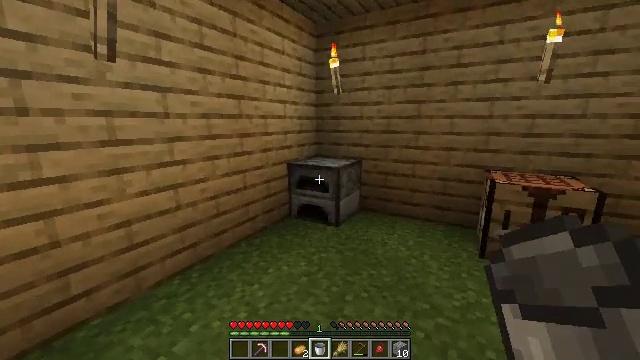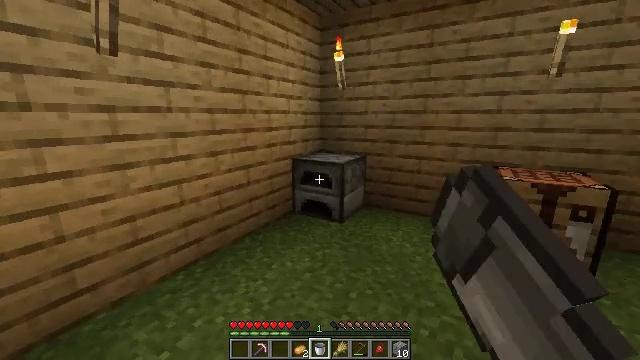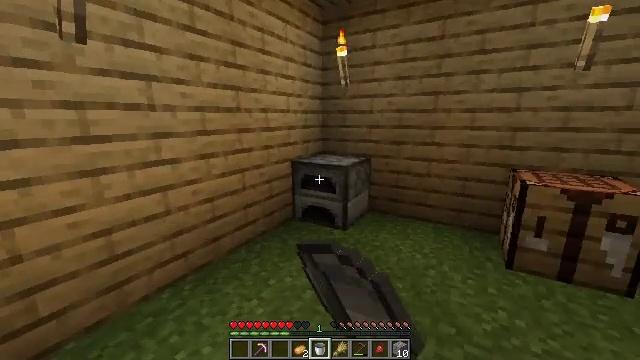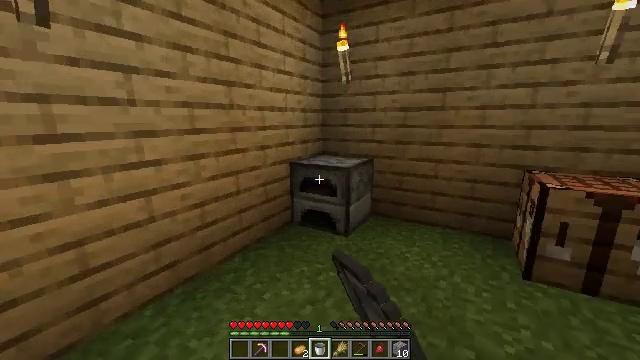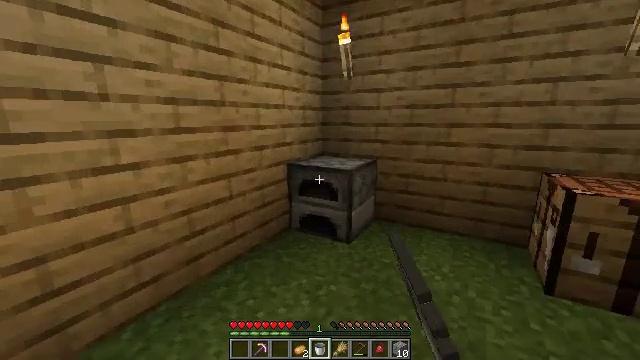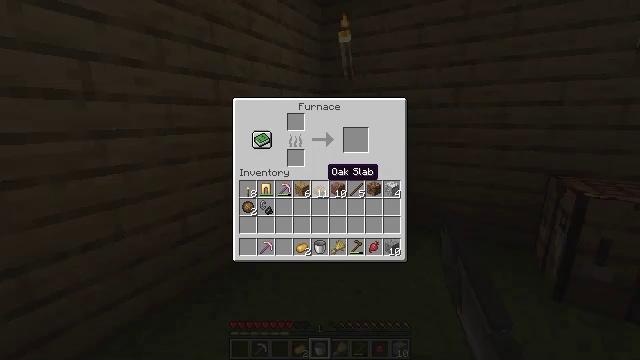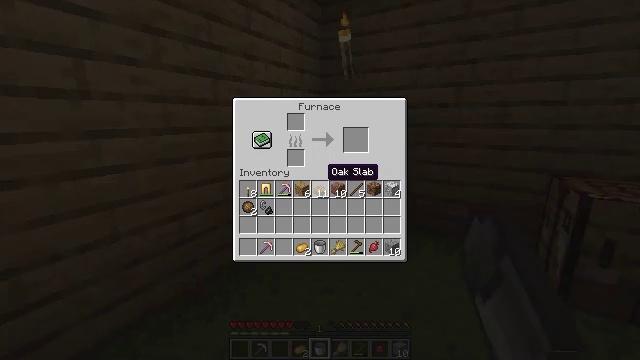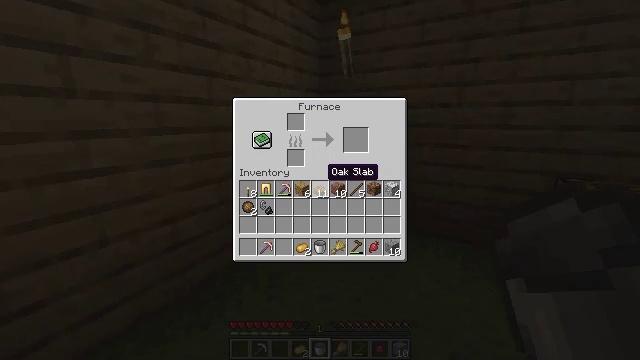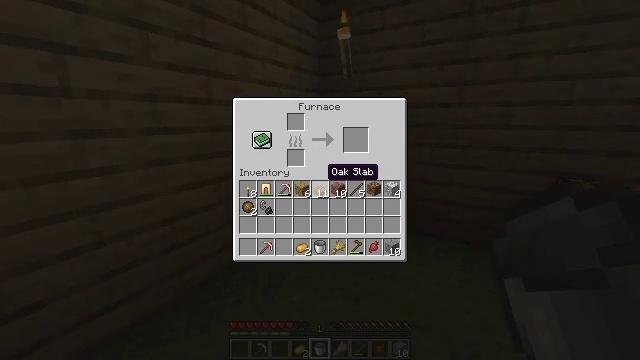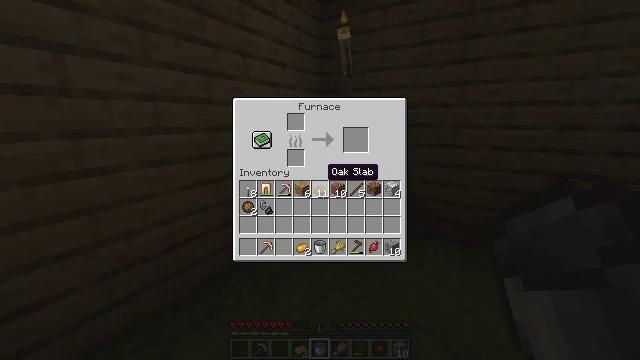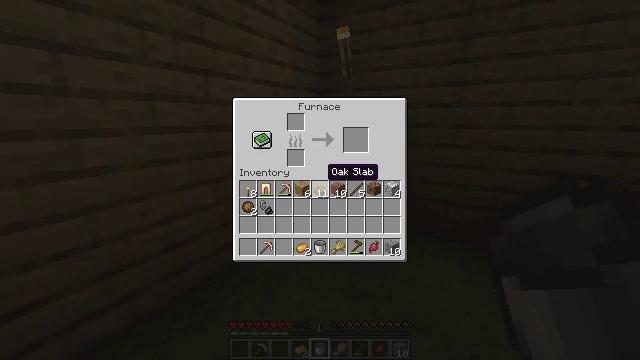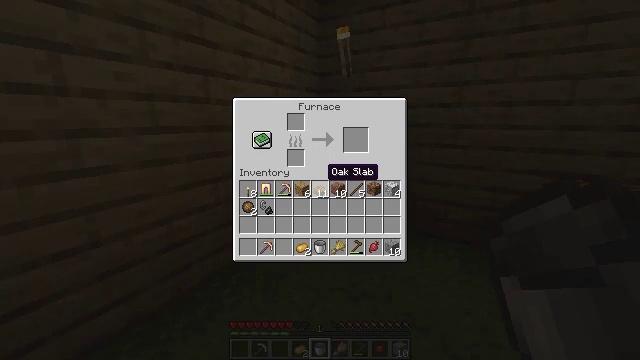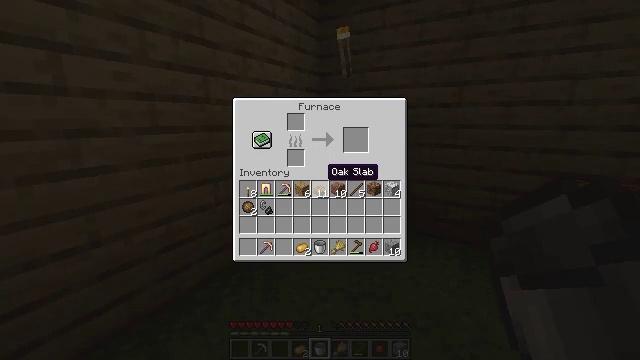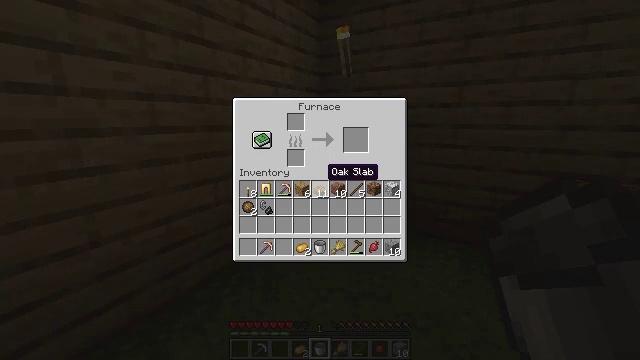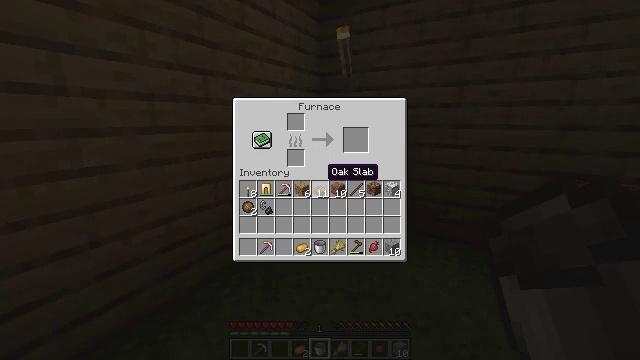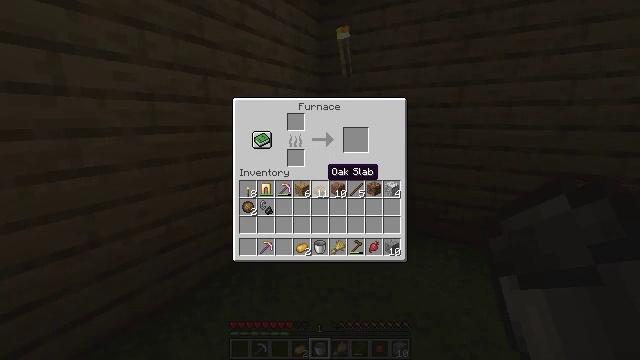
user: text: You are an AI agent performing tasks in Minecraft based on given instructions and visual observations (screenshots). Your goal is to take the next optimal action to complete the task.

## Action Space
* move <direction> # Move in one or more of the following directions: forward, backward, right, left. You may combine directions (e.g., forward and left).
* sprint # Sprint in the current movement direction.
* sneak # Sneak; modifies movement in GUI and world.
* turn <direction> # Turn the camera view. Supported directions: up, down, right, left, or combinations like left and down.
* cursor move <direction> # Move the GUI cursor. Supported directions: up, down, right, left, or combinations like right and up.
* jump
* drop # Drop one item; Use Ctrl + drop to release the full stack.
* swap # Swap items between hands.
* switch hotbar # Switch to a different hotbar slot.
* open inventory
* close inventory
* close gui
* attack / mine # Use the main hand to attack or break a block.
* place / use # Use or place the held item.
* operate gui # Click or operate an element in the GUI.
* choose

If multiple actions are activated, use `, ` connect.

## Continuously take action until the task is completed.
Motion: motion action
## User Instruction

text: Mine cobblestone underground.
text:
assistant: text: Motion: move forward, turn down, use / place
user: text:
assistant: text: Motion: move forward, use / place
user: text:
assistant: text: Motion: move forward, use / place
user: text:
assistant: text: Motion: move forward
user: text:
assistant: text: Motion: move forward
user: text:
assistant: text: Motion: move forward
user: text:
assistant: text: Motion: move forward
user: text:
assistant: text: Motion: move forward
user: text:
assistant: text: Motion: move forward
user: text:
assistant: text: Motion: move forward
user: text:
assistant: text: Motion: move forward
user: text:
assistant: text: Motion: move forward
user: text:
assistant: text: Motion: move forward
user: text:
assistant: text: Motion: move forward
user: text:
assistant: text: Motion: move forward
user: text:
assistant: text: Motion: move forward
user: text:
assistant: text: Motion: move forward
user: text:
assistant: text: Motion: move forward
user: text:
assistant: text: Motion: move forward
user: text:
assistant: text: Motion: move forward
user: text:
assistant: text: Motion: move forward
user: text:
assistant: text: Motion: move forward
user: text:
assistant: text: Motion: move forward
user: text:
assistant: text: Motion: move forward
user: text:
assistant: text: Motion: move forward
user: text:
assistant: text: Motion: move forward
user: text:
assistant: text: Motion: move forward
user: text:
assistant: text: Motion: move forward
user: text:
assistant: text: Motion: move forward
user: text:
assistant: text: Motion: move forward